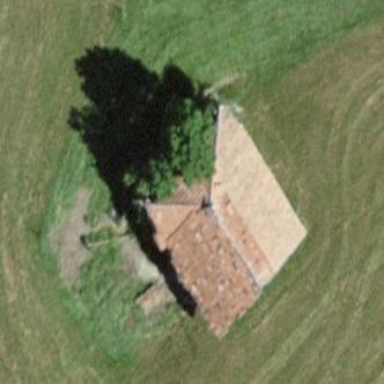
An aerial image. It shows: Rural barn.